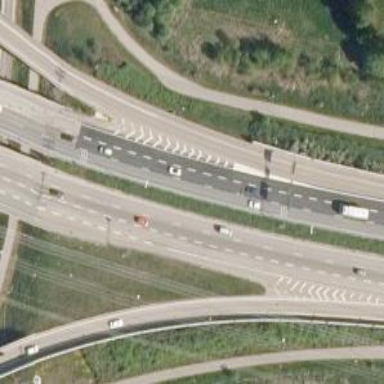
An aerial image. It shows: Asphalt motorway link.